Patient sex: M
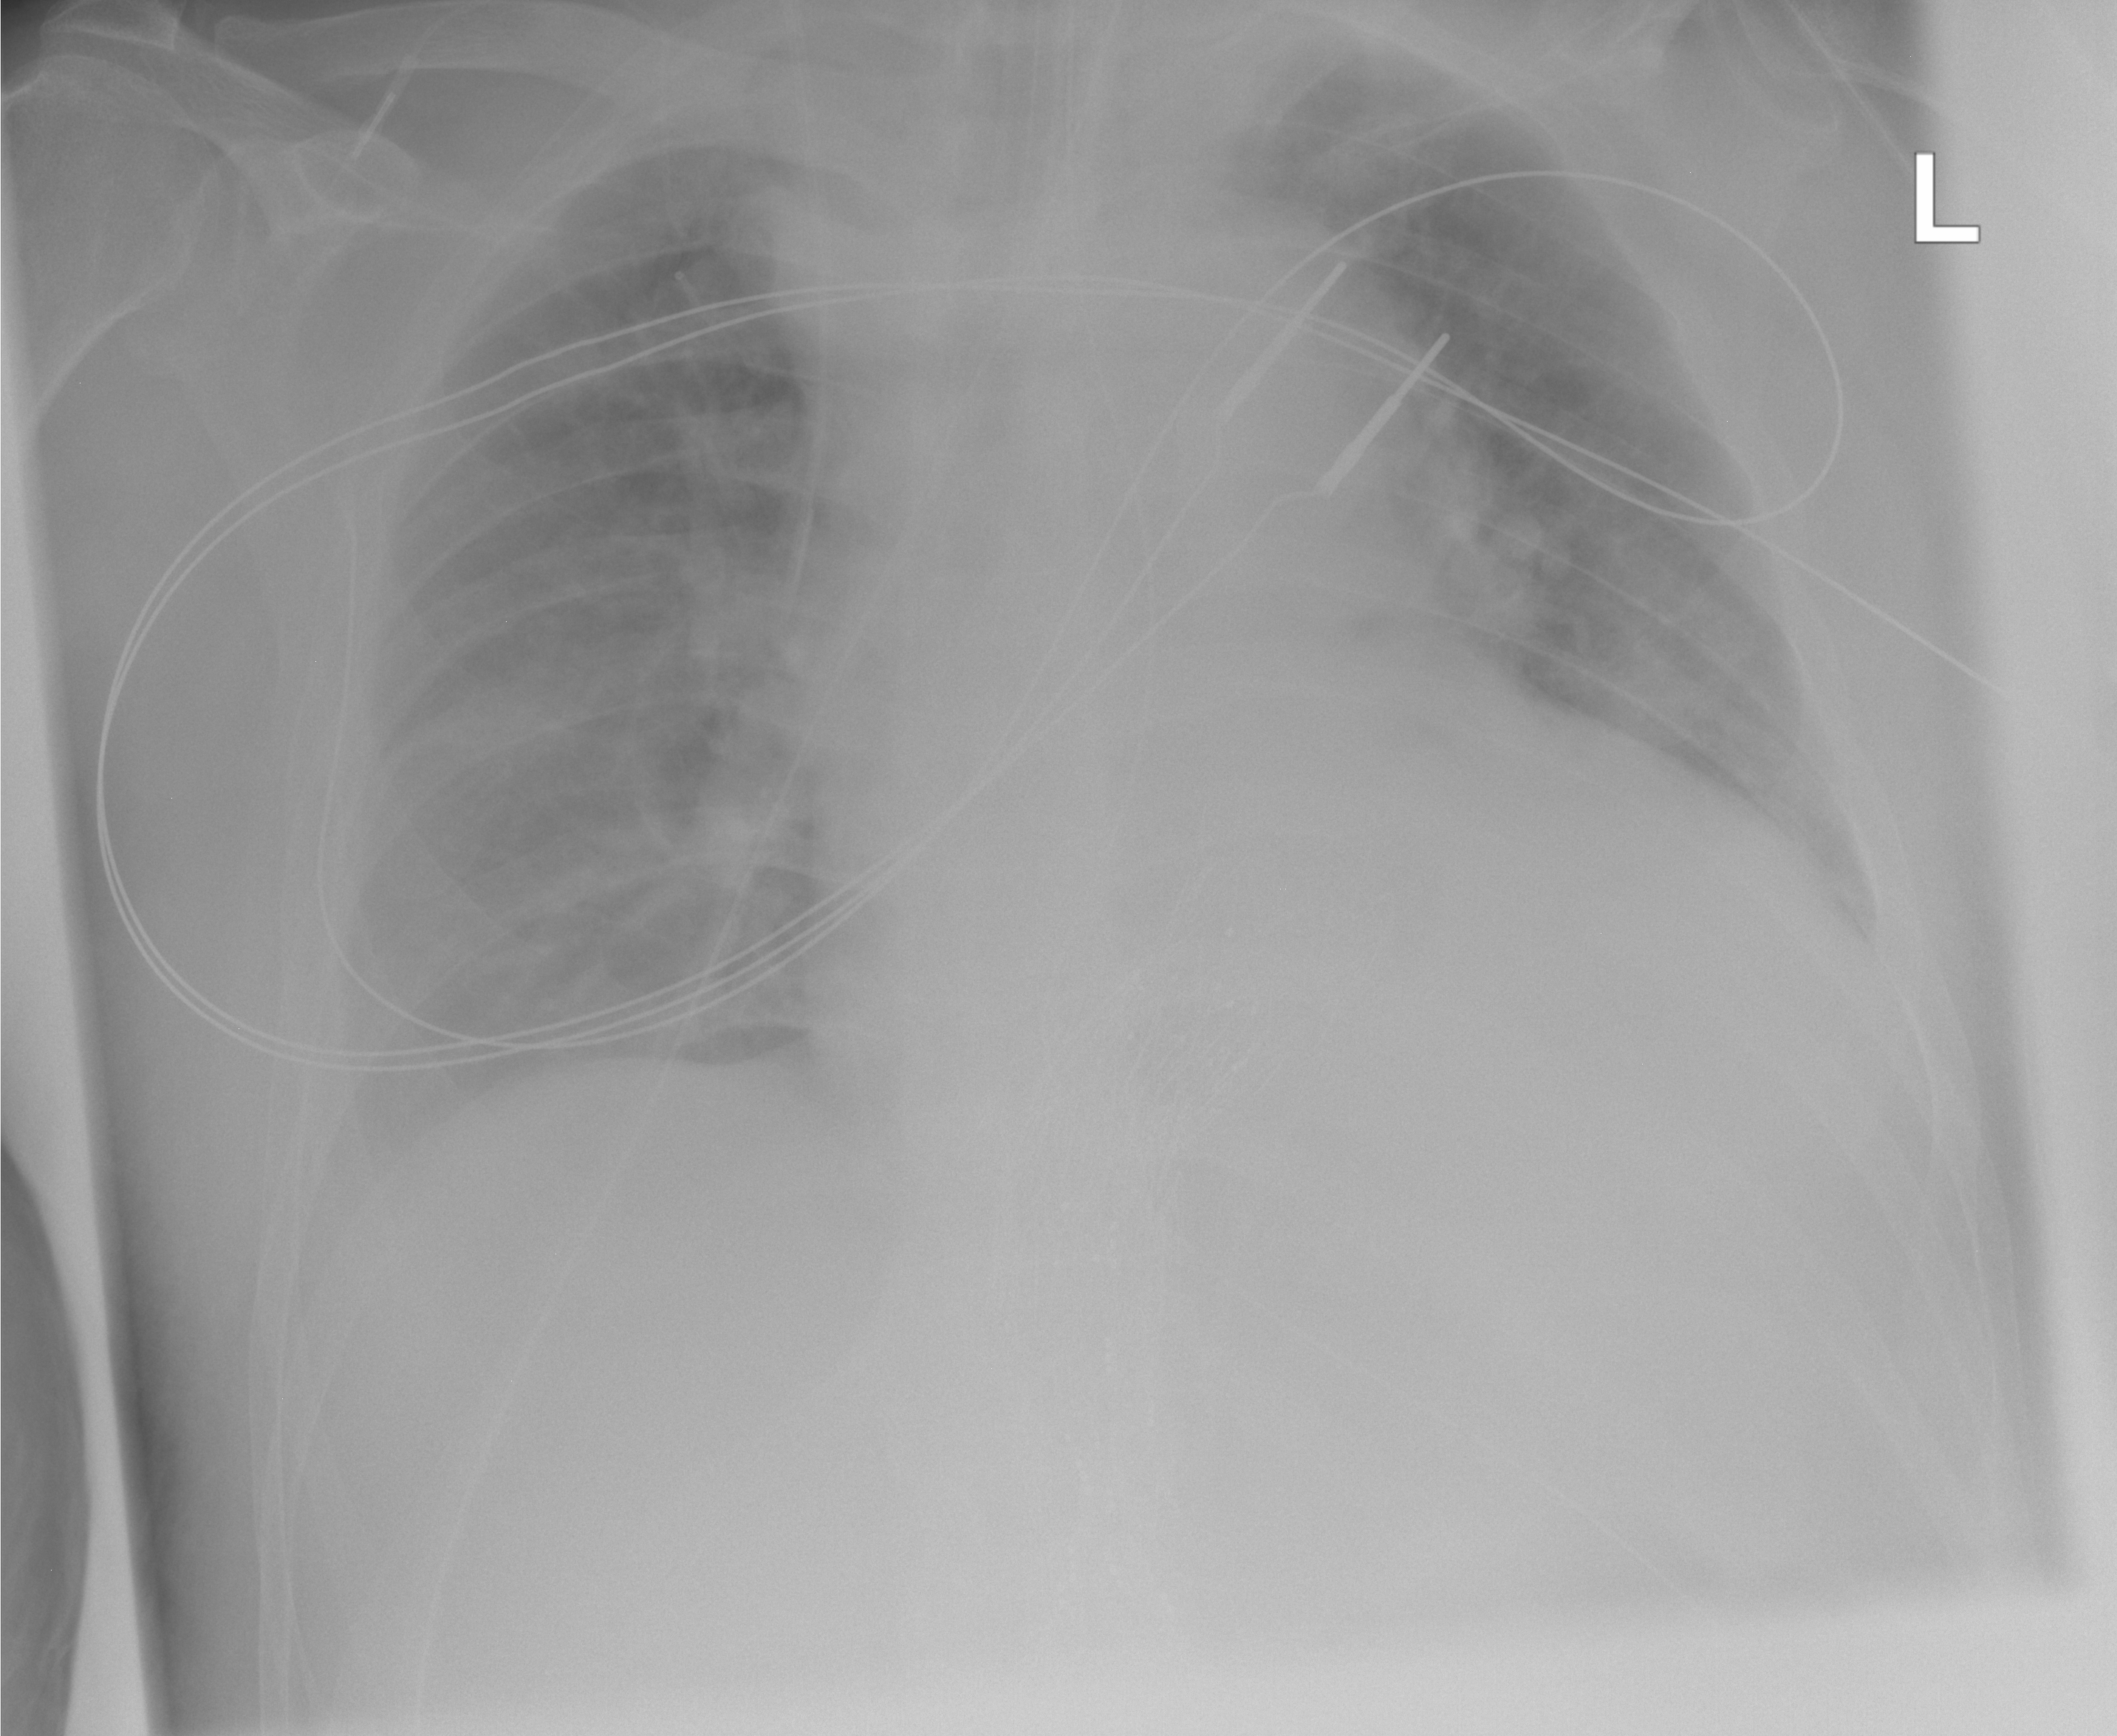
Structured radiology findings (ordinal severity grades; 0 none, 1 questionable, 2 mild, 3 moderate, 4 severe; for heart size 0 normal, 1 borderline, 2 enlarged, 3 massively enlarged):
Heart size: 2
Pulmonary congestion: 2
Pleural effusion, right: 2
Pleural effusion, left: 2
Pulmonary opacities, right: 0
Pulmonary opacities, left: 0
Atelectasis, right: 2
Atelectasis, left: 2